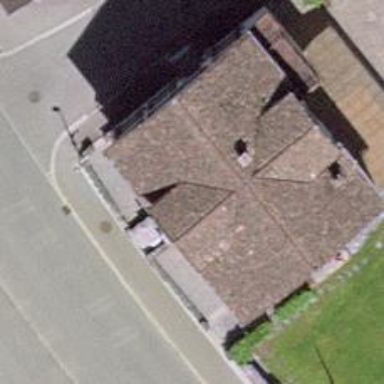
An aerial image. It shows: Restaurant.